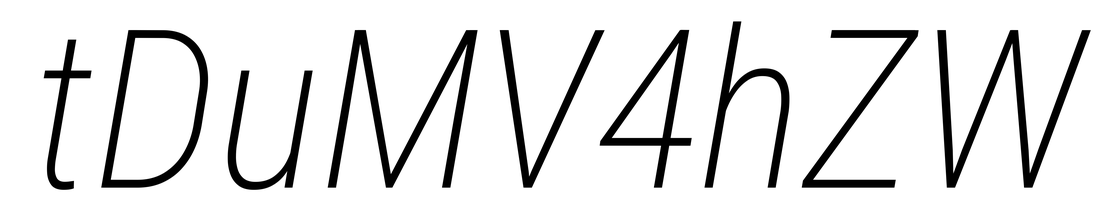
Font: Roboto-Italic_Condensed_ExtraLight_Italic